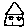
Label: house